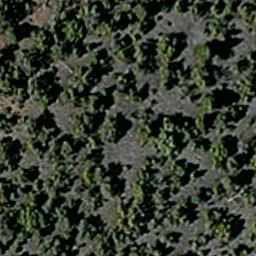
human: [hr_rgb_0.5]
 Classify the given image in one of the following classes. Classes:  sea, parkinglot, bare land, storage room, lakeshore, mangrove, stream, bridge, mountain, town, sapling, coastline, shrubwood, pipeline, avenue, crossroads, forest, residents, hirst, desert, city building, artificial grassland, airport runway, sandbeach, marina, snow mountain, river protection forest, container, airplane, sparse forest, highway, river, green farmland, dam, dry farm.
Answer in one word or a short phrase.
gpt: sparse forest